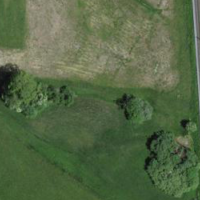
EUNIS habitat code: 16
Species observed at this site:
Anacamptis morio